Interaction volume radius: 5 \u00c5
Interaction volume height: 35 \u00c5
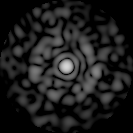
Disorder parameter: 0.8593